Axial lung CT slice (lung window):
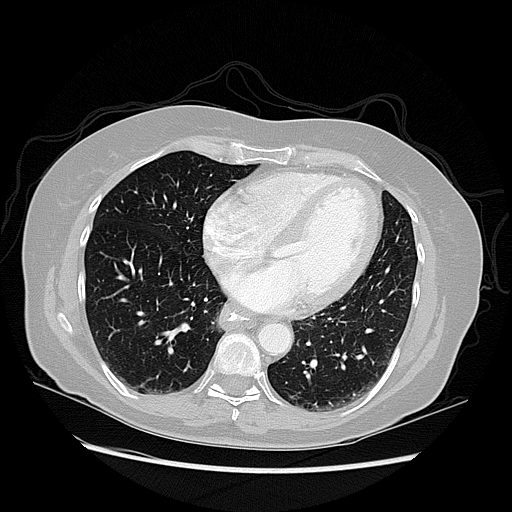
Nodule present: no